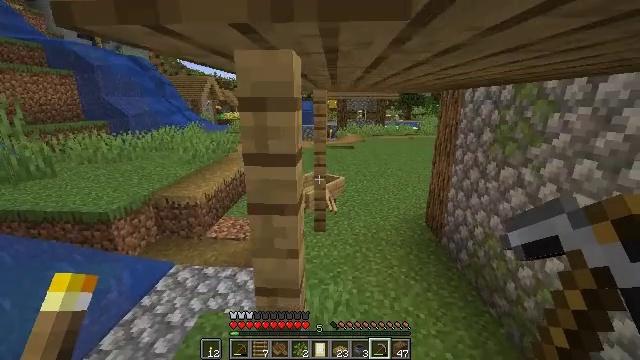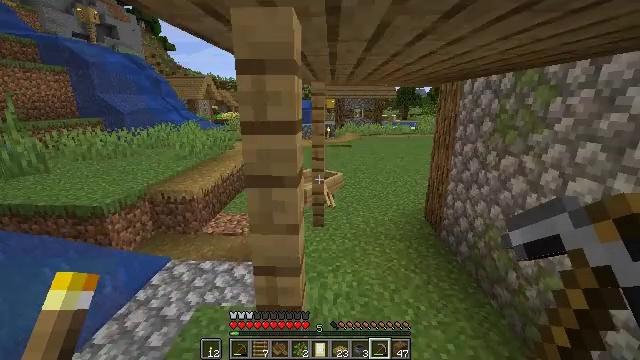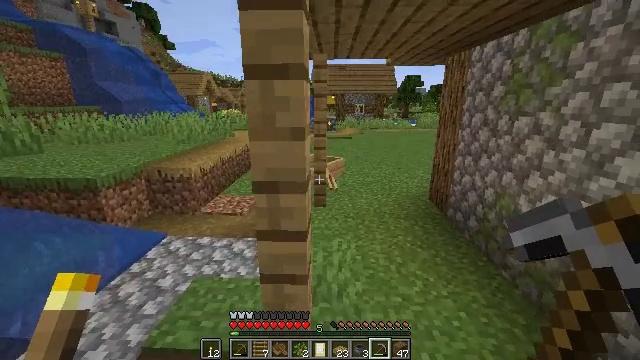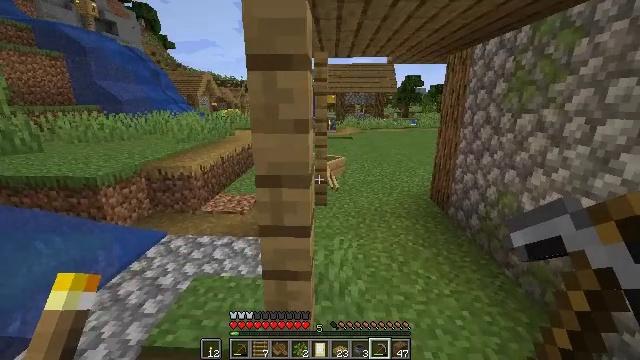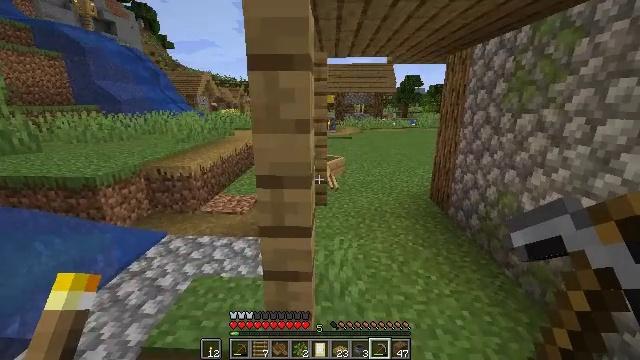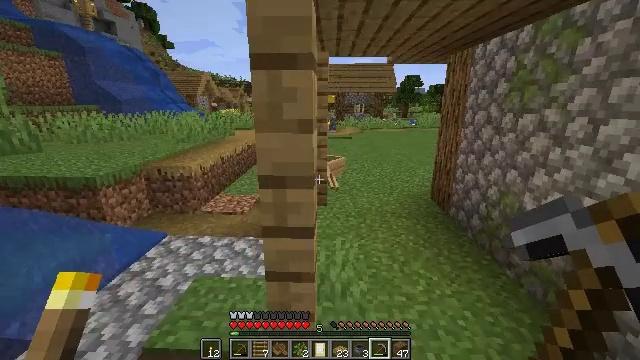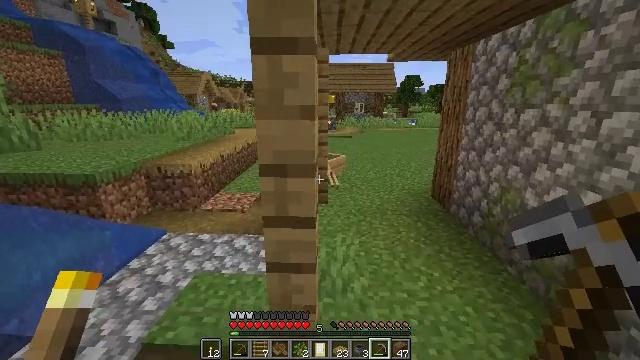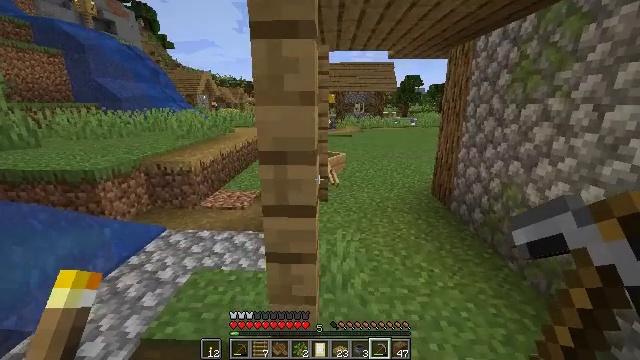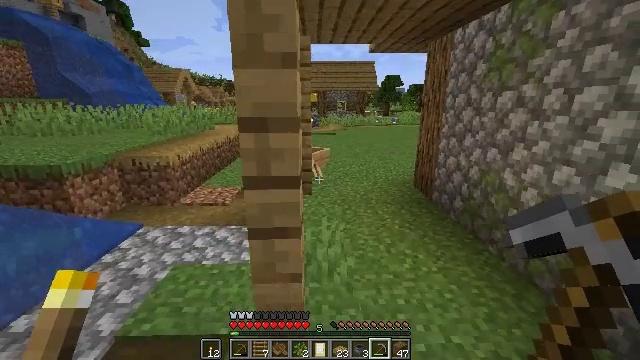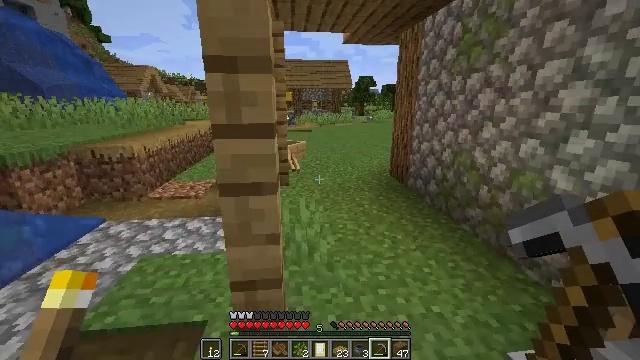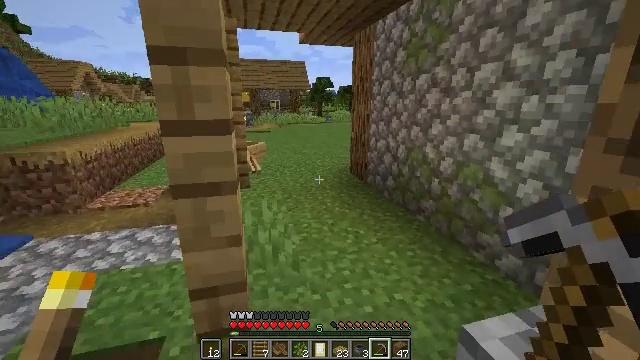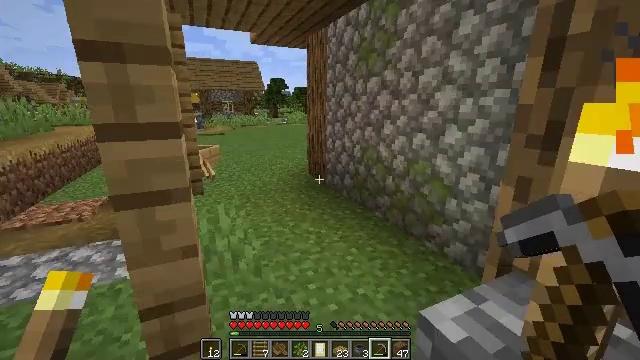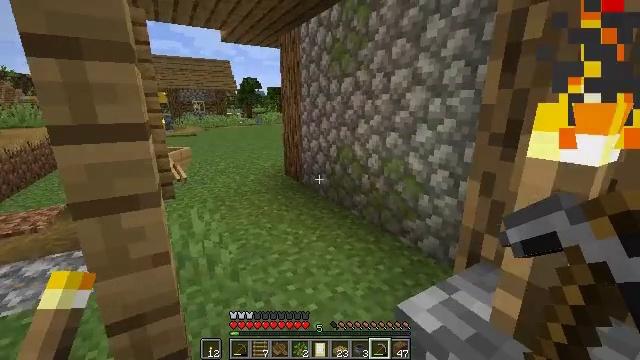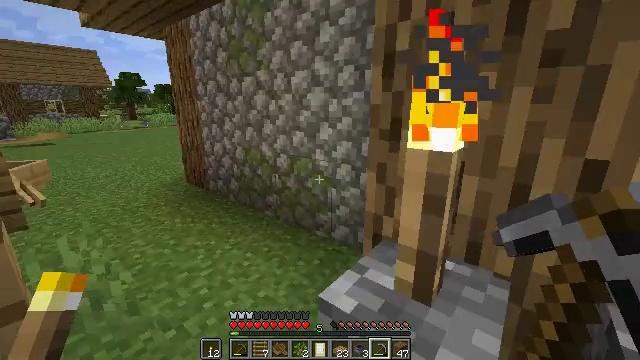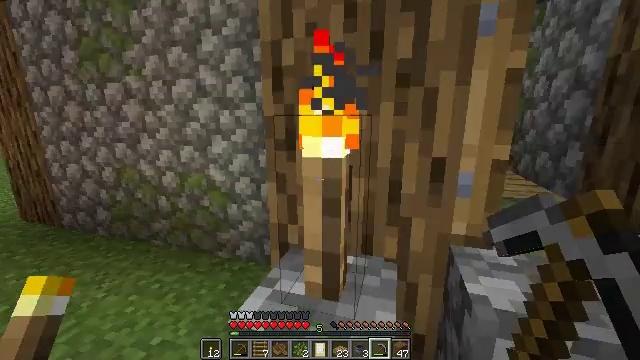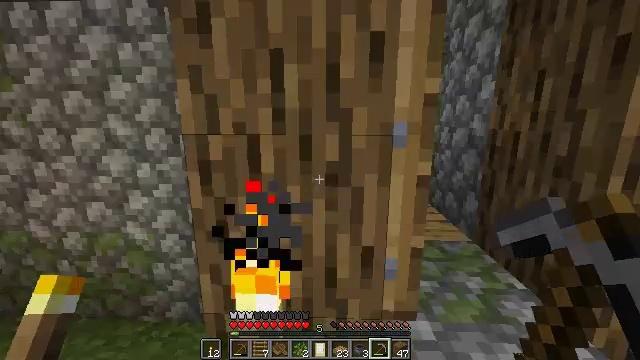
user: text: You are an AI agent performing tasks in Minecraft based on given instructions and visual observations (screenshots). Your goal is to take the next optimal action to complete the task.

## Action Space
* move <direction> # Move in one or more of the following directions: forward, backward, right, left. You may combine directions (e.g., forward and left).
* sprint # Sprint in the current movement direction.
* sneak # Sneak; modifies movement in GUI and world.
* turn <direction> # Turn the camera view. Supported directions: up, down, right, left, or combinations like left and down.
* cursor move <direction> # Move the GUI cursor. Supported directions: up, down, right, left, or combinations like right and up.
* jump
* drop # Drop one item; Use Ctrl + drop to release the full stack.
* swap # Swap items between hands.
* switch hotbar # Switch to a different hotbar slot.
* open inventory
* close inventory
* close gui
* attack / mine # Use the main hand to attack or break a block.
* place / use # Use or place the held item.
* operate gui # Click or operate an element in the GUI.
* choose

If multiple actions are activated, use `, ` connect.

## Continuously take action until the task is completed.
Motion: motion action
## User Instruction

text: Mine the cauldron block.
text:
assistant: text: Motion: no_op
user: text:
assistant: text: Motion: no_op
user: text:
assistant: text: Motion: no_op
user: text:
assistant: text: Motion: no_op
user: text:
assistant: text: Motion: no_op
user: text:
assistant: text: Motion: no_op
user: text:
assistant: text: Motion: no_op
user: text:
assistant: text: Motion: turn right
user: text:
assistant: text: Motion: turn right
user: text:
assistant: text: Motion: turn right
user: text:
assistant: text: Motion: turn right
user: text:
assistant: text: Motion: turn right
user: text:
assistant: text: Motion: turn right
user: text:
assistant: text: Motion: turn right and up
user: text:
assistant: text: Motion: move forward, turn right
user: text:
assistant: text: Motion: move forward, turn right and up
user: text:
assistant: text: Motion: move forward, turn right and up
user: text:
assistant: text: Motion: move forward, turn right
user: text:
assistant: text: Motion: move forward
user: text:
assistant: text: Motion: move forward
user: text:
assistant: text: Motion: move forward
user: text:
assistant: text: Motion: move forward
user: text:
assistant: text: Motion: move forward
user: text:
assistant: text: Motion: move forward, turn left
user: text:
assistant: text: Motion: move forward, turn left
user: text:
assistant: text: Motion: move forward, turn left
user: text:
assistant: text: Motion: move forward, turn left and up
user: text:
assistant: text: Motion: move forward, turn left
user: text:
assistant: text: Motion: move forward
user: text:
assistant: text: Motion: move forward